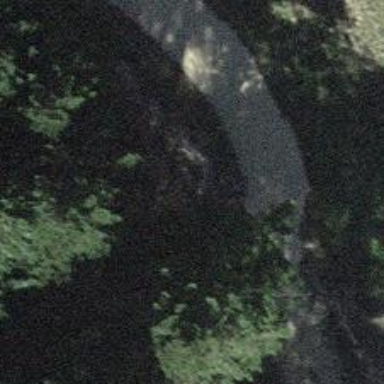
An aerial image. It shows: Culvert tunnel.